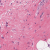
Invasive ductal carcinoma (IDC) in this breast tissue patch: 0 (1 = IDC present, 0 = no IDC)